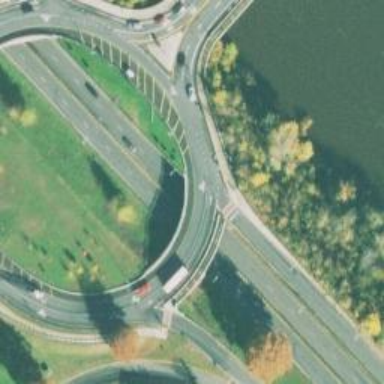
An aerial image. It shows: Primary highway bridge with asphalt surface. It is part of roundabout junction.